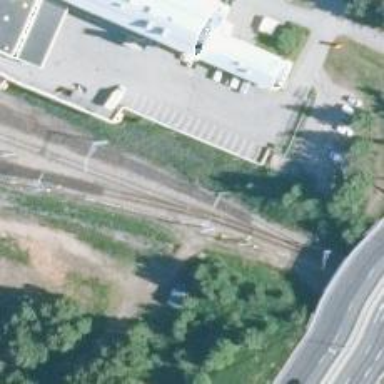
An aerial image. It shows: Wedge used for railway derailment.